Question: Am using library to displaying data's in 'PieChart' view in my project. Initially I created , , and to create PieChart and its working fine. For eg
'''
OnCreate(){
malecount = 3;
femalecount = 1;
createpiechart(); // Creating PieChart initially
}
'''
This code is working fine. PieChart with male & Female with 2 different colors that mentioned as static.
Now I add 'Spinner' for filters, add event for that Spinner 'OnItemSelectedListener'.
'''
String selectedItem = parent.getItemAtPosition(position).toString();
if(selectedItem.equals("Last Week"))
{
malecount = 2; femalecount = 1; // clear existing values from temp memory and add new values
mSeries.clear(); // clear the dataset
createpiechart(); // recreate piechart
}
'''
in that create again execute the same code as before.
'''
private void createpiechart() {
VALUES = new int[] { malecount, femalecount };
mRenderer.setChartTitle("Gender");
mRenderer.setChartTitleTextSize(20);
mRenderer.setLabelsColor(0xff000000); // Black color
mRenderer.setLabelsTextSize(15);
mRenderer.setLegendTextSize(15);
mRenderer.setMargins(new int[] { 20, 30, 15, 0 });
mRenderer.setZoomButtonsVisible(true);
mRenderer.setStartAngle(90);
for (int i = 0; i < VALUES.length; i++) {
mSeries.add(NAME_LIST[i] + " " + VALUES[i], VALUES[i]);
SimpleSeriesRenderer renderer = new SimpleSeriesRenderer();
renderer.setColor(COLORS[(mSeries.getItemCount() - 1)
% COLORS.length]);
mRenderer.addSeriesRenderer(renderer);
}
if (mChartView != null) {
mChartView.repaint();
}
if (mChartView == null) {
LinearLayout layout = (LinearLayout) findViewById(R.id.chart);
mChartView = ChartFactory.getPieChartView(this, mSeries, mRenderer);
mRenderer.setClickEnabled(true);
mRenderer.setSelectableBuffer(10);
mChartView.setOnClickListener(new OnClickListener() {
@Override
public void onClick(View arg0) {
// nothing
}
});
layout.addView(mChartView, new LayoutParams(LayoutParams.FILL_PARENT, LayoutParams.FILL_PARENT));
}
else {
mChartView.repaint();
}
}
'''
After executing the same code of Male & Female in Bottom changes to , I need same color before it shown. Check this image below and help me how to change that color back or whats wrong with this code ?

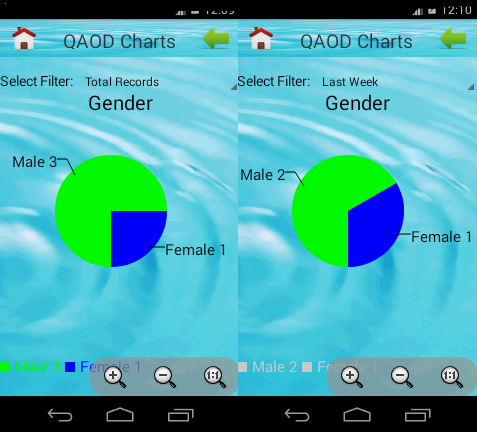
Answer: Just clear Dataset and Renderer and then pass new values.
To clear dataset
'''
int size = dataset.getSeriesCount();
for (int i = 0; i < size; i++) {
dataset.removeSeries(0);
}
'''
To clear Renderer 'renderer.removeAllRenderers();'